Question: I will try to explain this as best as possible and I do apologize in advance if this does not make sense. I have two columns (First_Name and Last_Name) from one table (Table.a) where a lot of the data are incorrect. I am trying to update those columns with the correct data from another table (Table.b). The issue is that the column for table.b contain both the first name and last name data in one column. For example, table.a column and value is First_Name = Richard and Last_Name = Johnsondev while table.b column and value is Full_Name = Johnsondev, Richard. Is there a way to update table.a two columns using portions of table.b data? The only consistent is that table.b last name ends with 'dev,' like "Johnsondev, Richard"
### EDIT:
I am using Microsoft SQL Server. Hopefully the below information is helpful!
### Current Table Data
TABLE.B
'''
FULL_NAME
Johnsondev, Richard
Smithdev, Kevin
'''
TABLE.A
'''
FIRST_NAME / LAST_NAME
Richard / Jacksondev
Kevin / Standev
'''
Expected Output using a query
'''
TABLE.B stays the same
TABLE.A
FIRST_NAME / LAST_NAME
Richard / Johnsondev
Kevin / Smithdev
'''

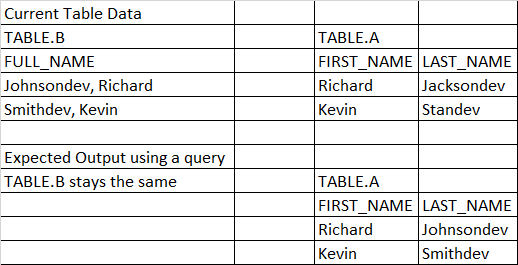
Answer: If you use the 'JOIN' method in tlk27's answer, this would be the syntax for SQL Server:
'''
UPDATE a SET FIRST_NAME=SUBSTRING(b.FULL_NAME, CHARINDEX(',',b.FULL_NAME) +1, Len(b.FULL_NAME)),
LAST_NAME=LEFT(b.FULL_NAME, CHARINDEX(',',b.FULL_NAME)-1)
FROM Table_A a JOIN Table_B b ON a.ID = b.ID -- assumes a common ID field
'''